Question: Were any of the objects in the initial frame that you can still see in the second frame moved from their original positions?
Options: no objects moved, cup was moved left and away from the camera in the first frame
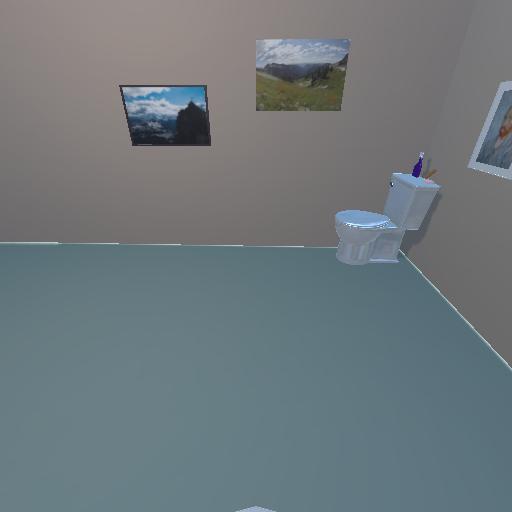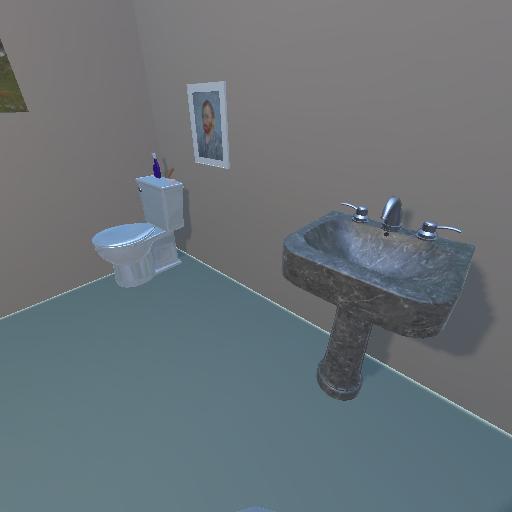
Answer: no objects moved